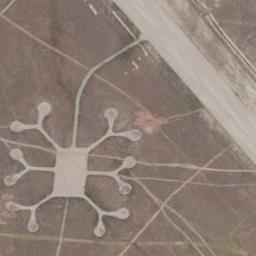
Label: runway